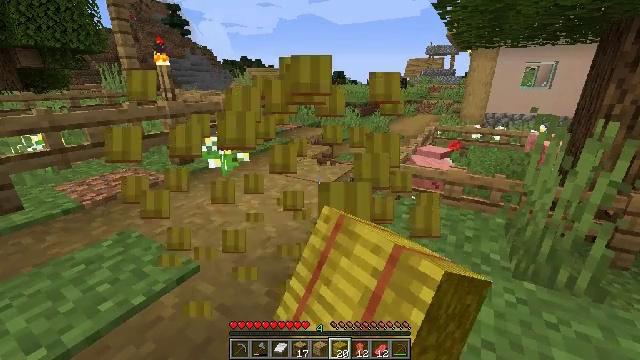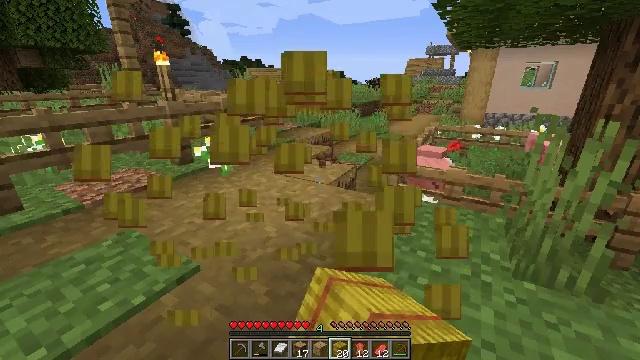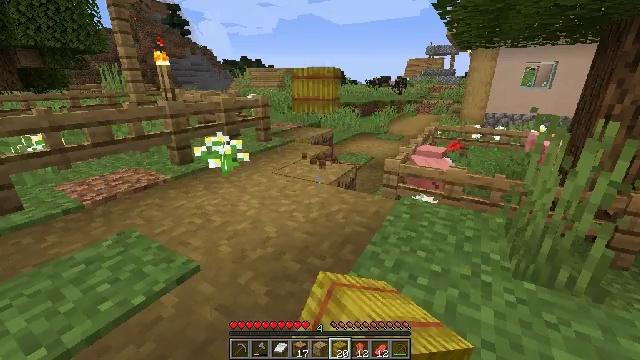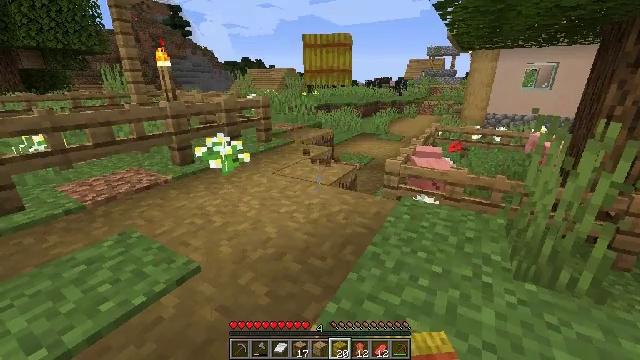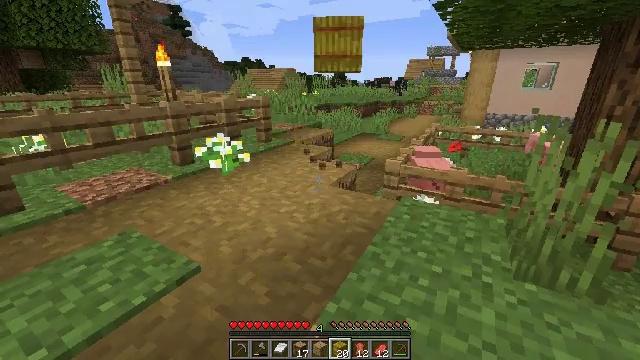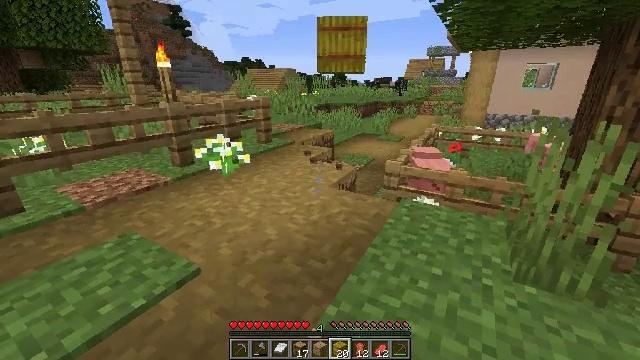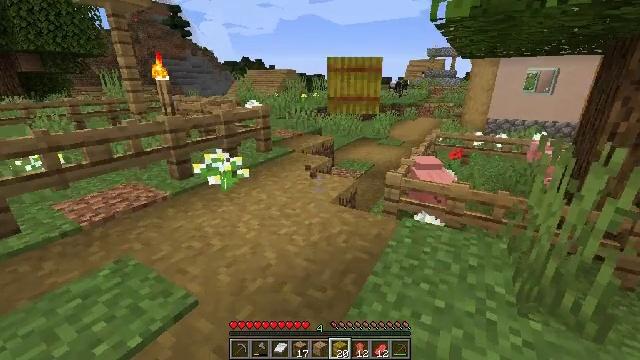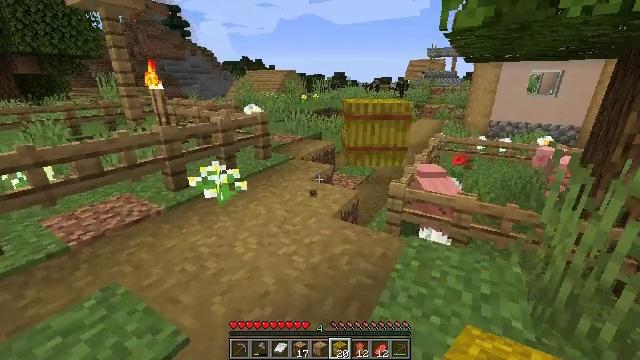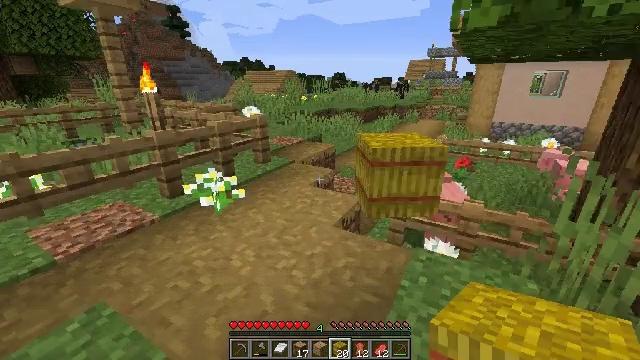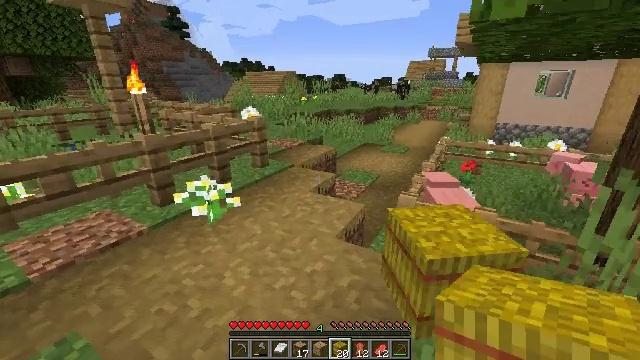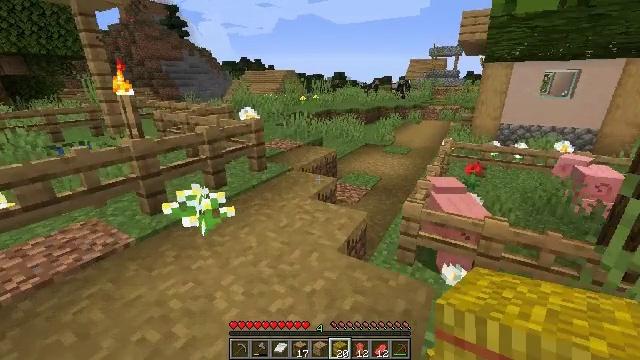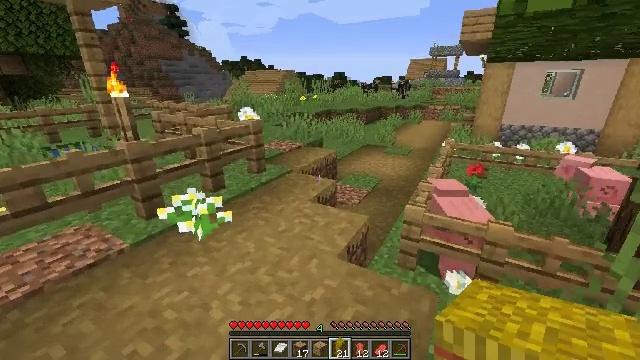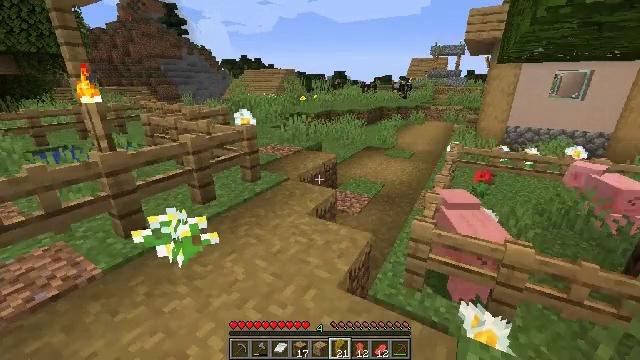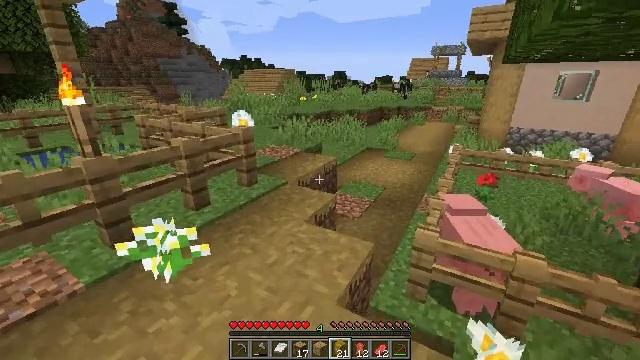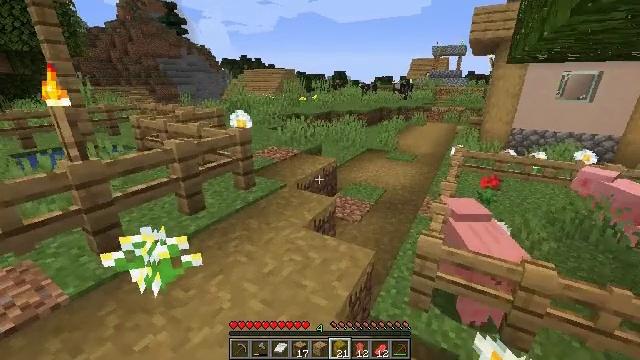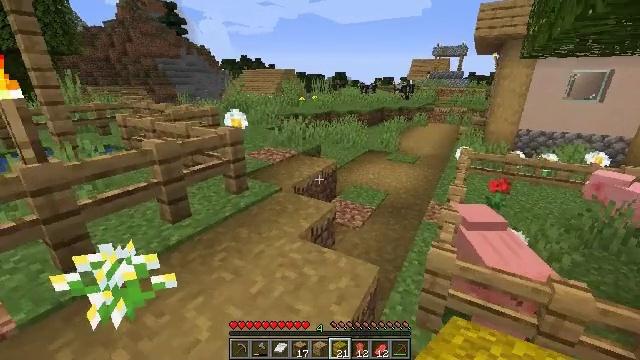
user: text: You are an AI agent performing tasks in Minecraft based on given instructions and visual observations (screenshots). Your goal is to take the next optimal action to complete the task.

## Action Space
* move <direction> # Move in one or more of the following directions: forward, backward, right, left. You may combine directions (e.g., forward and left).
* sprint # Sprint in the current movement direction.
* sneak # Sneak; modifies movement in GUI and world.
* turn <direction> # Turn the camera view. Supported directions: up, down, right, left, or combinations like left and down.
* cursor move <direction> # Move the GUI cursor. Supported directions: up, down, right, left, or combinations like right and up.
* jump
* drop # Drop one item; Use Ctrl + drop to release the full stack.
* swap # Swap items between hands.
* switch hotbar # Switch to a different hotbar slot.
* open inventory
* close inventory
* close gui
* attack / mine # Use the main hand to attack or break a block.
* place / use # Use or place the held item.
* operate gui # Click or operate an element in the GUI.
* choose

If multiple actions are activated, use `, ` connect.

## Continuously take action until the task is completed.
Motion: motion action
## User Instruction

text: Mine the clay from the riverbed.
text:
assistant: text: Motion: sneak, attack / mine
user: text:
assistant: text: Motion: sneak, attack / mine
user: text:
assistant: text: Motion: sneak
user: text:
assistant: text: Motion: no_op
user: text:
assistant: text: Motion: move forward
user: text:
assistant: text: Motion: move forward
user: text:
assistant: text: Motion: move forward
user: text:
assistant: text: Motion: move forward
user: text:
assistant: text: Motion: move forward
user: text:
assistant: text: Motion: move forward
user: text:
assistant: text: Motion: move forward
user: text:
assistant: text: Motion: move forward
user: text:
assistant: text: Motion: move forward
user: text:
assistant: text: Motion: move forward
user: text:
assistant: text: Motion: move forward
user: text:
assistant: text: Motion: move forward
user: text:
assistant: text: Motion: move forward
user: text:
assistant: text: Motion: move forward
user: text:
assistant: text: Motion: move forward, turn left
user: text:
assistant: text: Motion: move forward, turn left
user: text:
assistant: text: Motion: turn left
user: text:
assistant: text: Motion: move forward
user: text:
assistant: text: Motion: move forward
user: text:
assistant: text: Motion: move forward
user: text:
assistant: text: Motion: no_op
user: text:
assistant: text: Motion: move forward and move right
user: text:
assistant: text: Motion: move forward and move right
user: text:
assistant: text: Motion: move forward and move right, turn right
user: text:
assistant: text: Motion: move forward and move right, turn right
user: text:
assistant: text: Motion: move forward and move right